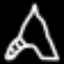
Label: The Eiffel Tower